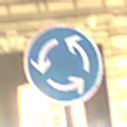
Verkehrszeichen: Kreisverkehr
Umgebung: Outdoor, Urban
Tageszeit: Night
Wetter: Clear
Licht: Artificial
Jahreszeit: NotSpecified
Kontrast: HighContrast